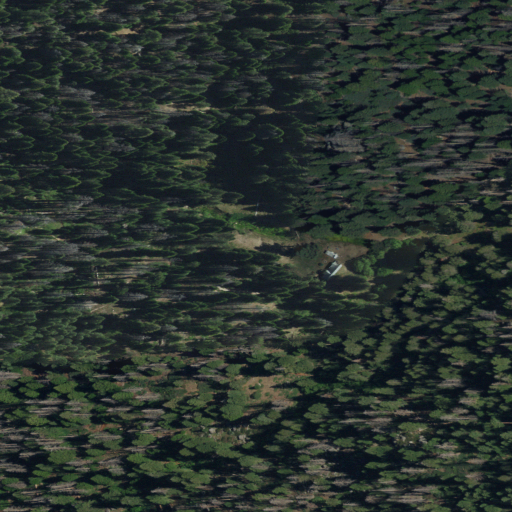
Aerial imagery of plain(s) in California named Lower Tobias Meadow containing evergreen forest, grassland, and open development